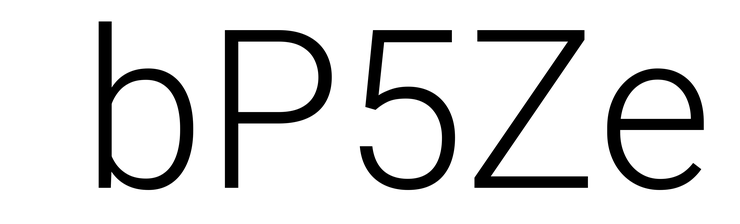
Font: Roboto_Light